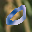
Label: 0